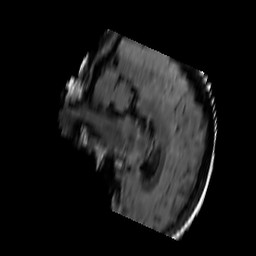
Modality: FLAIR
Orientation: sagittal
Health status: ill
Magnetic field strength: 3 T